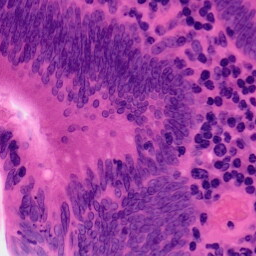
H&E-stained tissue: Colon